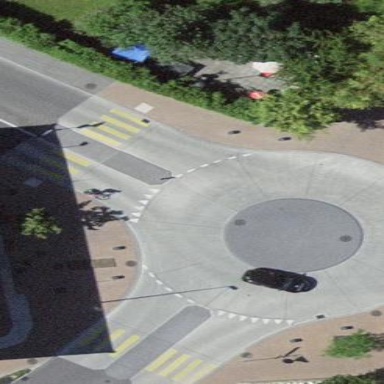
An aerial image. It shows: Primary highway leading to roundabout with surface made of concrete plates.